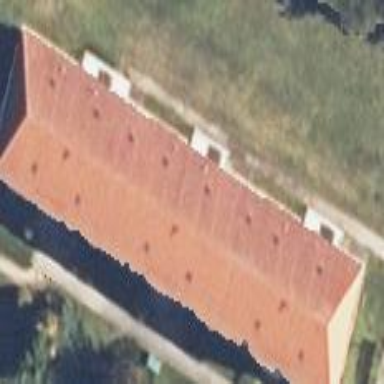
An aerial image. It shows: Building with red hipped roof made of roof tiles. The roof is oriented along the structure.